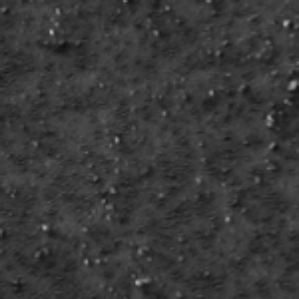
Label: frost